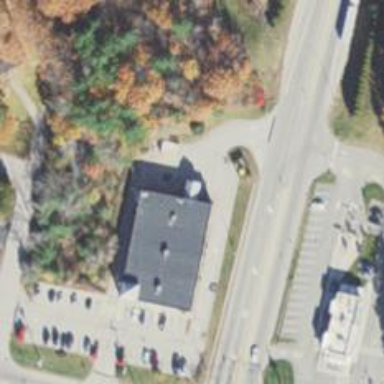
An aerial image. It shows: Pharmacy providing healthcare services.